Interaction volume radius: 5 \u00c5
Interaction volume height: 15 \u00c5
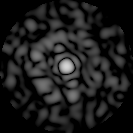
Disorder parameter: 0.8481